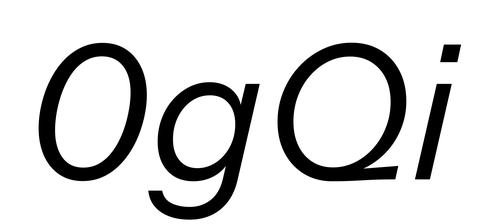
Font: InstrumentSans-Italic_Italic